Interaction volume radius: 10 \u00c5
Interaction volume height: 15 \u00c5
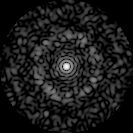
Disorder parameter: 0.8434